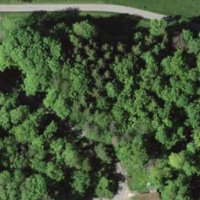
EUNIS habitat code: 41
Species observed at this site:
Corylus avellana